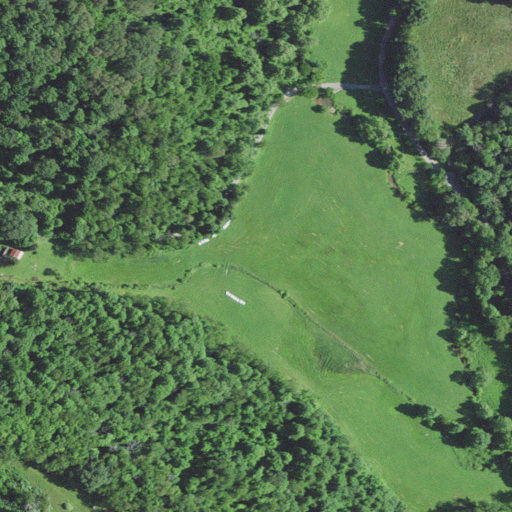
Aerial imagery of valley in West Virginia named Rogers Hollow containing deciduous forest, pasture, open development, and mixed forest